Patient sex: M
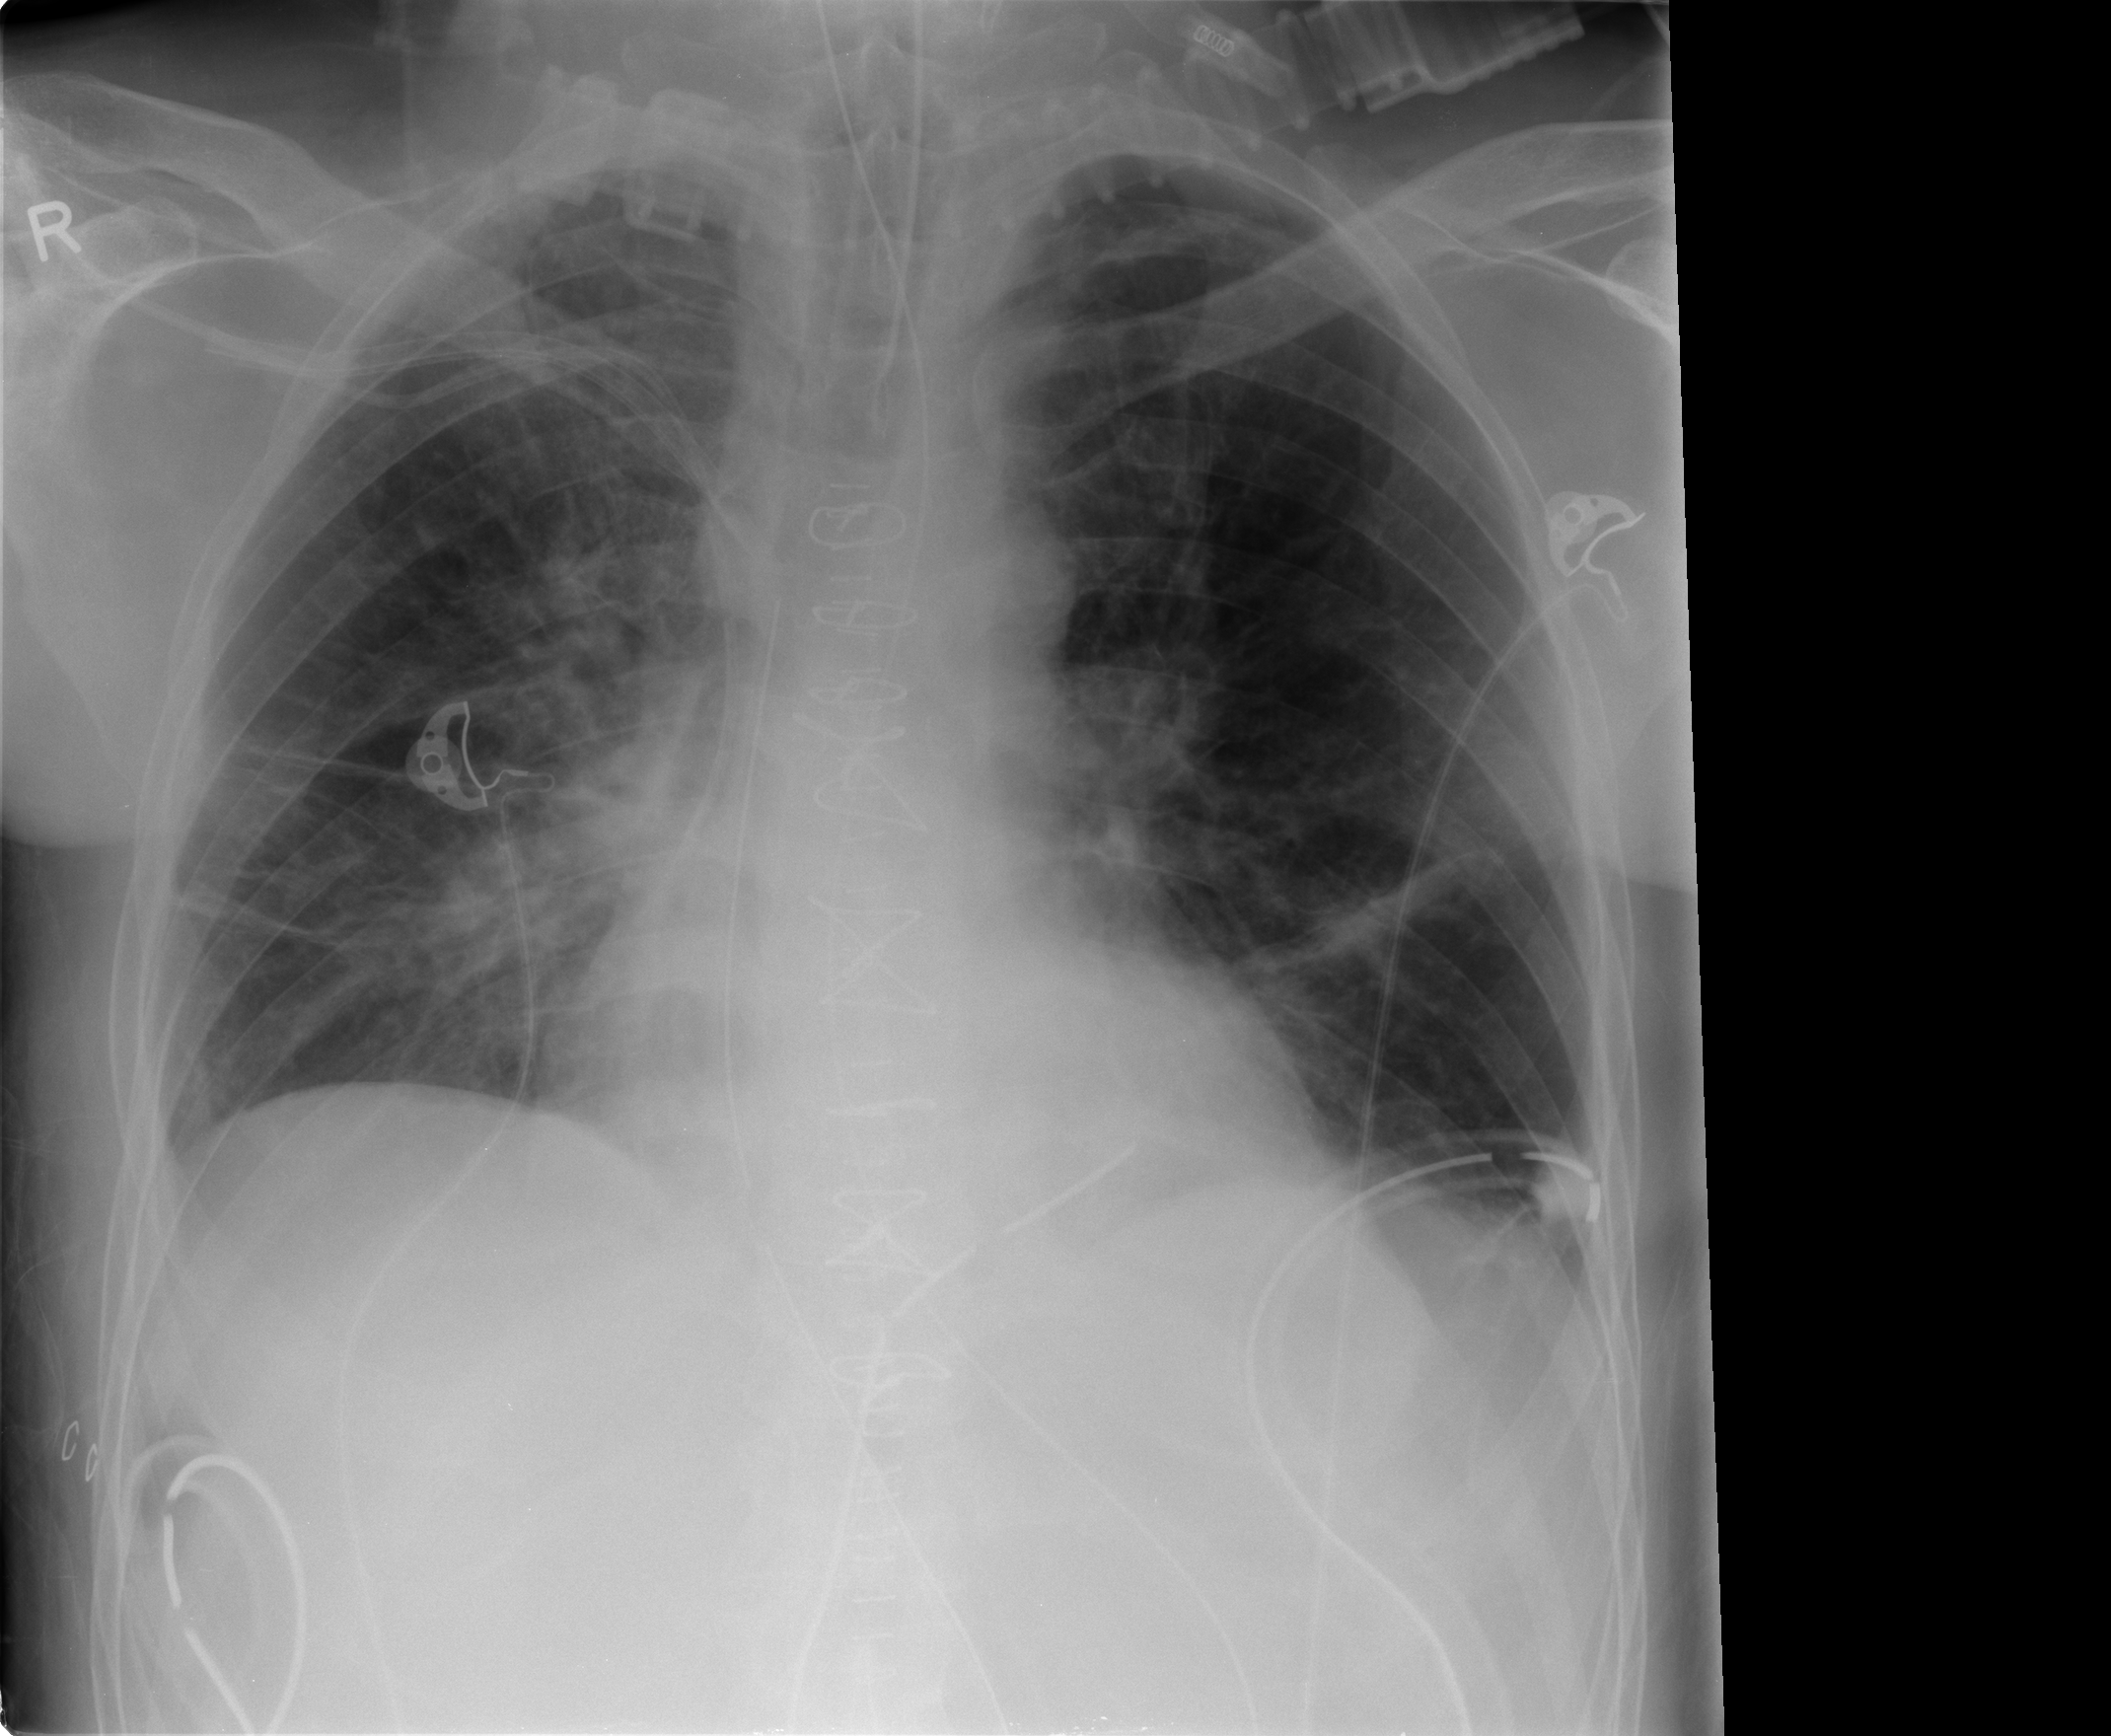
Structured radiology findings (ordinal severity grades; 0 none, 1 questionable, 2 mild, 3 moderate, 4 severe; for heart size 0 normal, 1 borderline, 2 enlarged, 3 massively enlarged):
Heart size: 0
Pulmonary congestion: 3
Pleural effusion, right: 1
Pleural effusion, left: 1
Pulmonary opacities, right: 0
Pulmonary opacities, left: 0
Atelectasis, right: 2
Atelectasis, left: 2